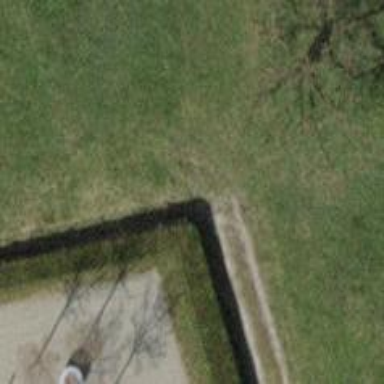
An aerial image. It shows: Hedge barrier.